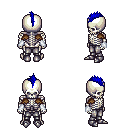
a pixel art fantasy rpg character, male body template, skeleton, leather shoulder armor, metal pants, blue mohawk hairstyle, white cloth bracers, metal boots, four views (front, back, left, right), 2x2 character sprite sheet, small pixel art, hard edges, no anti-aliasing